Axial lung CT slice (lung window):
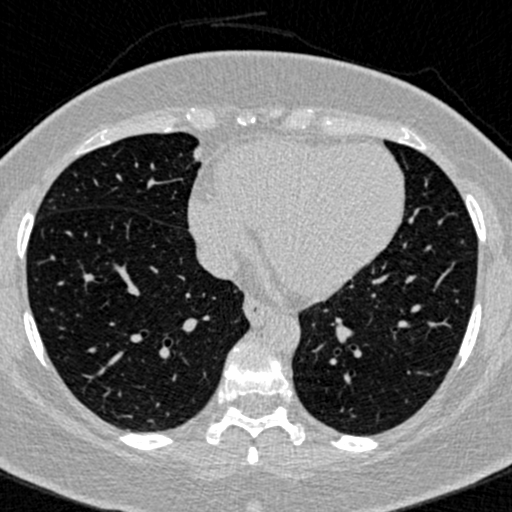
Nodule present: no